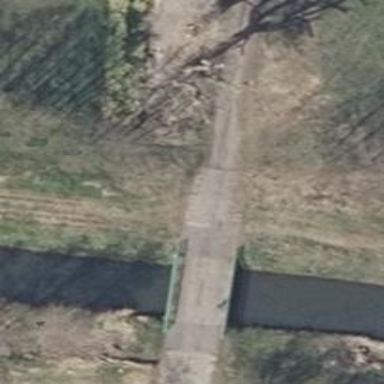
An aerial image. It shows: Residential road with concrete bridge.